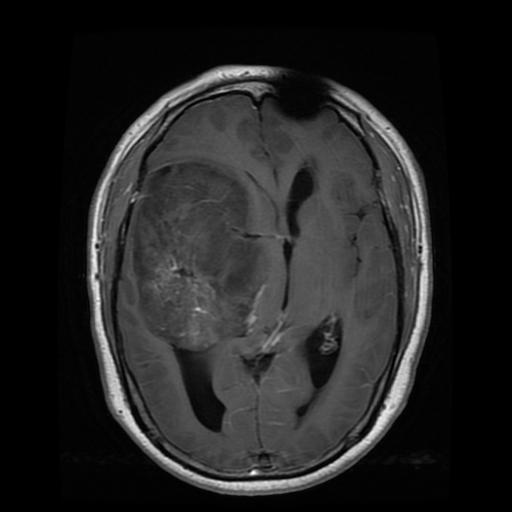
Label: glioma